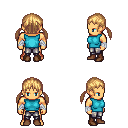
a pixel art fantasy rpg character, male body template, human, tanned skin, teal sleeveless shirt, metal pants, light blonde twin-tailed hairstyle, white cloth bandages, brown shoes, four views (front, back, left, right), 2x2 character sprite sheet, small pixel art, hard edges, no anti-aliasing